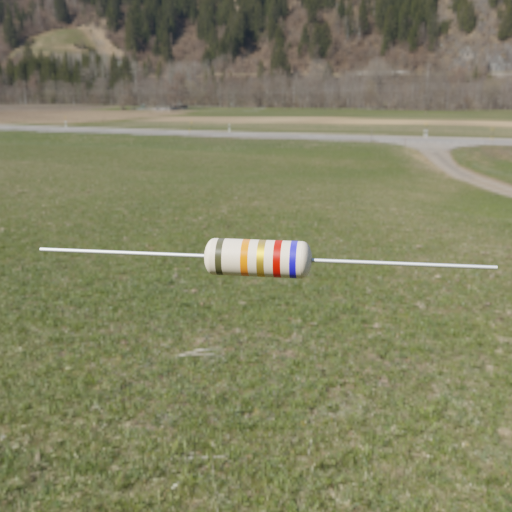
Resistor colour bands (in order): brown, orange, gold, red, blue